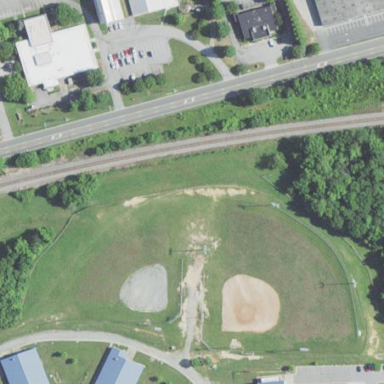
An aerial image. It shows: Baseball pitch for leisure land activities.